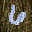
Label: 6